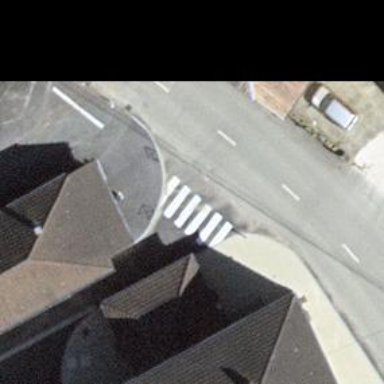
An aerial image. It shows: Uncontrolled zebra crossing on the road.